Field crop: tomato
Growth stage: 1
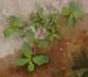
Species: portulaca